Question: Description of table columns -
TYPE : VARCHAR
STATUS : VARCHAR
ORDER_DATE : TIMESTAMP WITH TIMEZONE
Please find the below table structure and required output.
In the required result -
0TO30DAYS : Count of Type for previous 30 days
30TO60DAYS : Count of Type for previous 31 to 60 Days
60TO90DAYS : Count of type for 61 to 90 Days
Please note that I'm using Oracle DB unable to create three different count columns as per the different date range. Please let me know how to create SQL for the same in ORACLE.

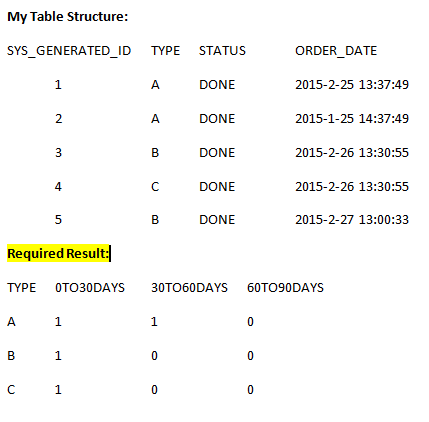
Answer: 'count' ignores 'null', so you could 'count' a 'case' expression with your logic:
'''
SELECT type,
COUNT(CASE WHEN day_diff BETWEEN 0 AND 31 THEN 1 ELSE NULL END)
AS "0TO30DAYS",
COUNT(CASE WHEN day_diff BETWEEN 31 AND 61 THEN 1 ELSE NULL END)
AS "30TO60DAYS",
COUNT(CASE WHEN day_diff BETWEEN 61 AND 91 THEN 1 ELSE NULL END)
AS "60TO90DAYS"
FROM (SELECT type, CAST (order_date AS DATE) - SYSDATE AS day_diff
FROM my_table)
GROUP BY type
'''